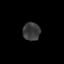
Tissue: skin
Cell type: Epithelial cells
Senescence score: 0.2722
Nuclear area (px): 304
Mean DAPI intensity: 58.168